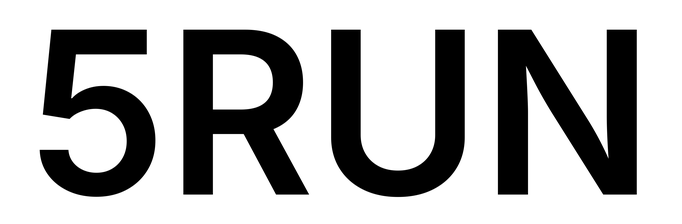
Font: Inter_SemiBold